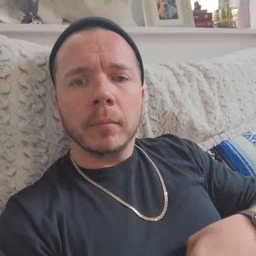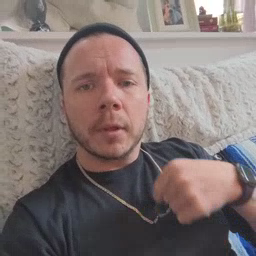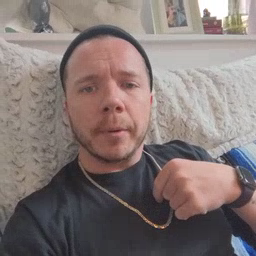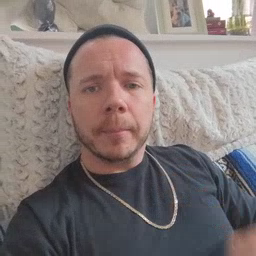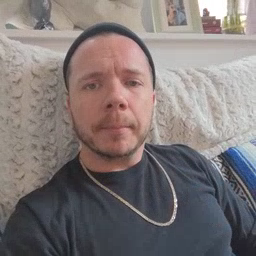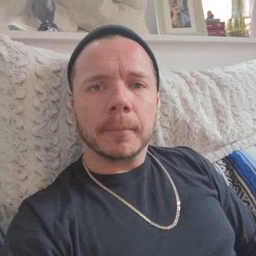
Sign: zipper